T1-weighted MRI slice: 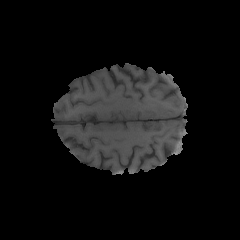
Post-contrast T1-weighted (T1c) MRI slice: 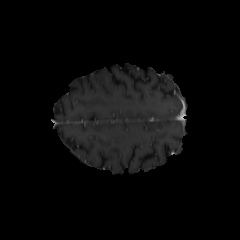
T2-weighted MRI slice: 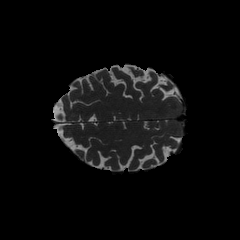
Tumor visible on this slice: no